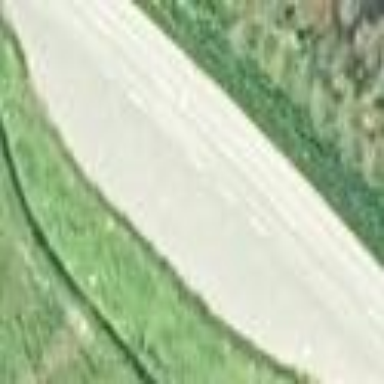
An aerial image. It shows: Rest area on the road.